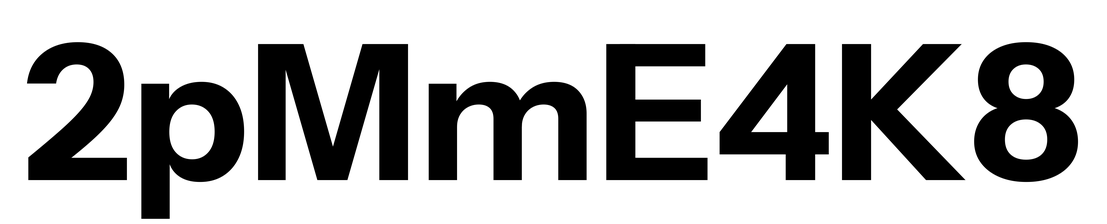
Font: InstrumentSans_Bold